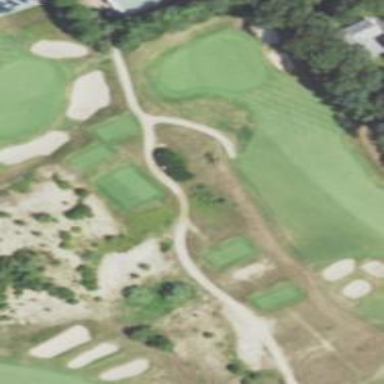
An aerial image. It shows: Pathway for golfing.